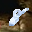
Label: 8